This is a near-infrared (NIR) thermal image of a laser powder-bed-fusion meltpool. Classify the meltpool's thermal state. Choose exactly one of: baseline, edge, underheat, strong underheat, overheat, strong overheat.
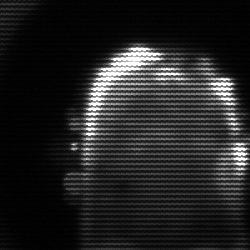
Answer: baseline